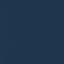
Land use / land cover class: SeaLake